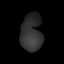
Tissue: lung
Cell type: Epithelial cells
Senescence score: 0.5962
Nuclear area (px): 781
Mean DAPI intensity: 48.924